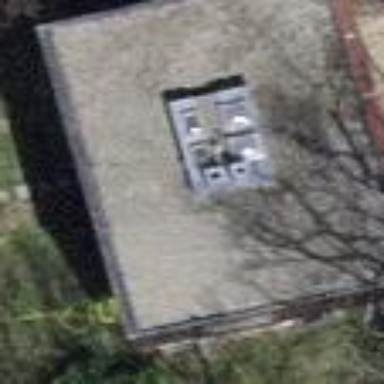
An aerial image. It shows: Building.